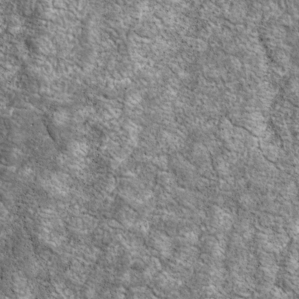
Label: non_frost